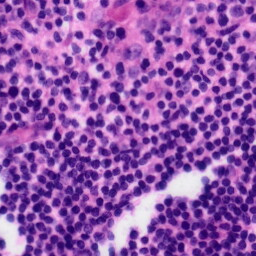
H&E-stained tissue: Tonsil